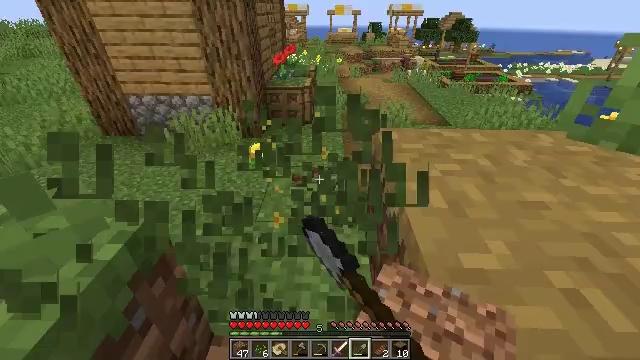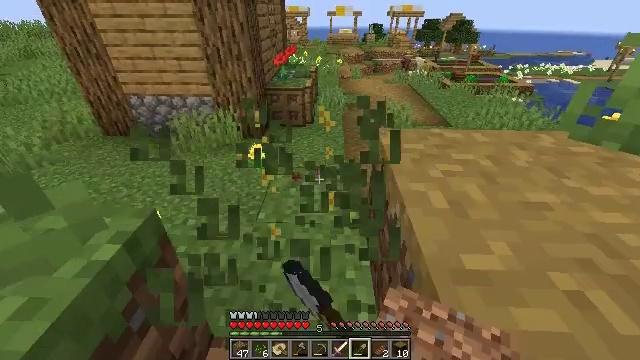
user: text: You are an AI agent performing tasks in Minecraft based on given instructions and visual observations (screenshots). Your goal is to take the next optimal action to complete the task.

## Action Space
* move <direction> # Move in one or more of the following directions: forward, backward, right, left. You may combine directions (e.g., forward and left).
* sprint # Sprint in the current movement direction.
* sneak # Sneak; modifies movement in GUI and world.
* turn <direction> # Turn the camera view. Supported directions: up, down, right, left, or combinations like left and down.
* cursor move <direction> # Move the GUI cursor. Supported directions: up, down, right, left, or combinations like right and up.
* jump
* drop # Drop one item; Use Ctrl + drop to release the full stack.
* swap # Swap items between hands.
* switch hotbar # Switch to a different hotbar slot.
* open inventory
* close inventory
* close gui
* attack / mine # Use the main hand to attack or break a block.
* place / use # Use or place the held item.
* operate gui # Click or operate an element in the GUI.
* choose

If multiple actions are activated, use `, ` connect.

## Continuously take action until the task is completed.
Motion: motion action
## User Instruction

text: Gather dandelions in the field.
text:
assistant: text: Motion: no_op
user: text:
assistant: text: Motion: no_op